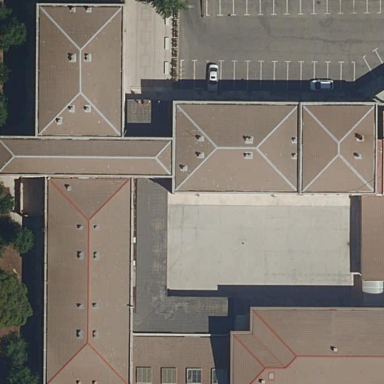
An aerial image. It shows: School building.